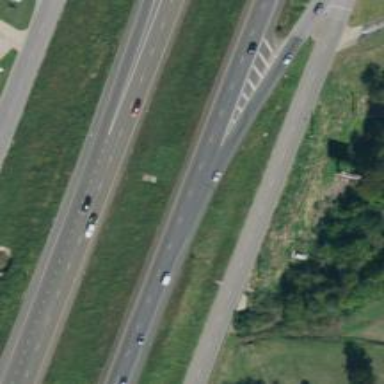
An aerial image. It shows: Motorway junction.